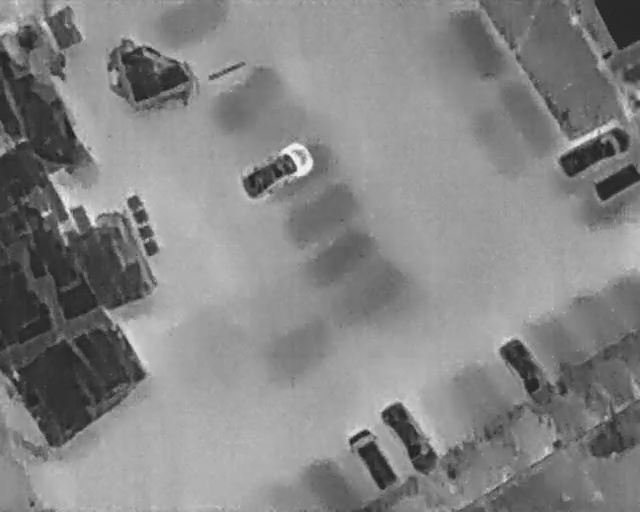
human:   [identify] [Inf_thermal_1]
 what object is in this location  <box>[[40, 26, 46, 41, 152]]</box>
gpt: <ref>1 medium car at the center</ref>